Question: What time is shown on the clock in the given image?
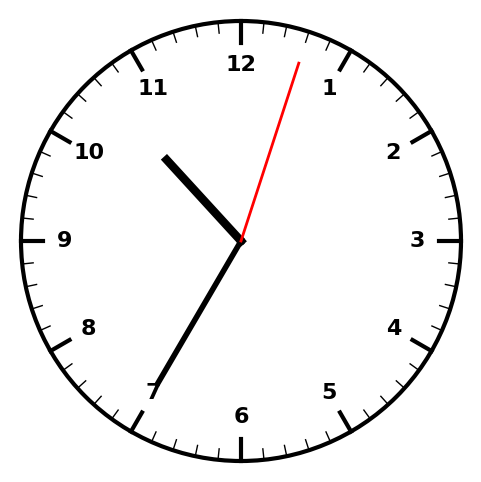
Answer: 10:35:03